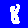
Digit: 8